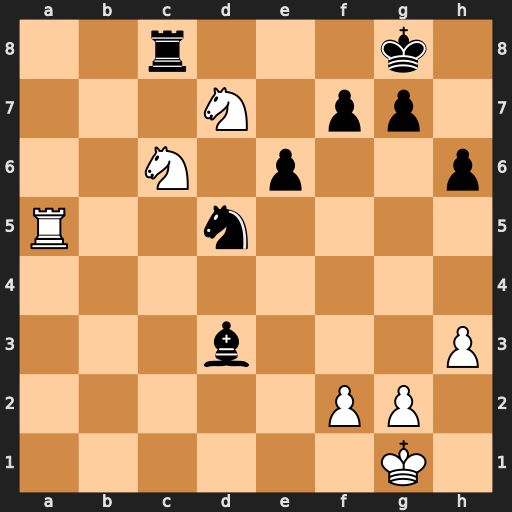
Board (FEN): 2r3k1/3N1pp1/2N1p2p/R2n4/8/3b3P/5PP1/6K1
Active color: w
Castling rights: -
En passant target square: -
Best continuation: Rxd5 Rxc6 Rxd3 Rc1+ Kh2